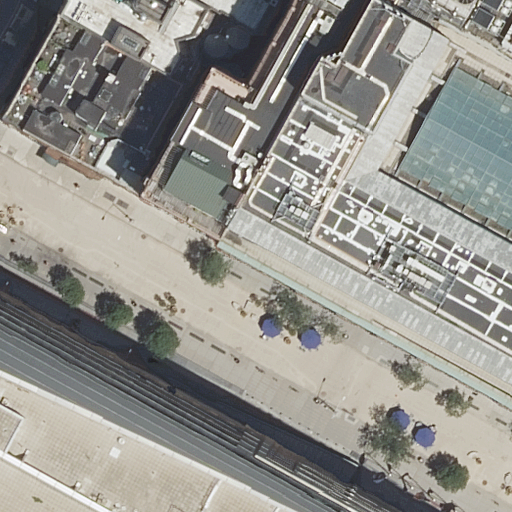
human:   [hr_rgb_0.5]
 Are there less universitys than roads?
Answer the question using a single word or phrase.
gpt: no

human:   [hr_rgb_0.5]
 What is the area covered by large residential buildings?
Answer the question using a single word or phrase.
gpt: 695m2

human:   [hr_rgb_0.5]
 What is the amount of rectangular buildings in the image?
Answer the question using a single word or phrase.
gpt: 4

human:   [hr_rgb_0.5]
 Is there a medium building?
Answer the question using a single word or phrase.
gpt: yes

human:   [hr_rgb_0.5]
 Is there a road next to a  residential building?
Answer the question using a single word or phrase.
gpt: yes

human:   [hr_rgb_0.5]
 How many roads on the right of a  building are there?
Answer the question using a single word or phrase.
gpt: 0

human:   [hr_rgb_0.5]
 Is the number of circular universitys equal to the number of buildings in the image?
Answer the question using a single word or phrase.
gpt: no

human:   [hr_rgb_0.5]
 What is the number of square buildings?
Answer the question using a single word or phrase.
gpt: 0

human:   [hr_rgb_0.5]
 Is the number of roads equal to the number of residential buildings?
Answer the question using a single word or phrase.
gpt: no

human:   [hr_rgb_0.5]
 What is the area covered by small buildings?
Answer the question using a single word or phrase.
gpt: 0m2

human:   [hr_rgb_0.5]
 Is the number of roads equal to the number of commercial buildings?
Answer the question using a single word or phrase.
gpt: no

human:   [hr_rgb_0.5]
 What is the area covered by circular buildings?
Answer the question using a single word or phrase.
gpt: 0m2

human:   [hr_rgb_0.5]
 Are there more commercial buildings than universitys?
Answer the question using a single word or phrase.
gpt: no

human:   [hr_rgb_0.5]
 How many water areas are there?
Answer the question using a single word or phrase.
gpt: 0

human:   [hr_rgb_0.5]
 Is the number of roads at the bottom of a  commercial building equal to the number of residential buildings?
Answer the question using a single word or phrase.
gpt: no

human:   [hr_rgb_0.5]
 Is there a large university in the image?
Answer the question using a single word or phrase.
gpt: no

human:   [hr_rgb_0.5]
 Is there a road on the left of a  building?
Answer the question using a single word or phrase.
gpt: yes

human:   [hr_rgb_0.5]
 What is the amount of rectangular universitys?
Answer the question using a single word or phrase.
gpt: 1

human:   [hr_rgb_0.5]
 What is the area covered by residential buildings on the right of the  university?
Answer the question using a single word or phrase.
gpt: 0m2

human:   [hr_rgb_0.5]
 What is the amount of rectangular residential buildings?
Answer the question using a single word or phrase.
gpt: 4

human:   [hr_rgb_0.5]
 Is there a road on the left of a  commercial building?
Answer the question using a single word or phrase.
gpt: no

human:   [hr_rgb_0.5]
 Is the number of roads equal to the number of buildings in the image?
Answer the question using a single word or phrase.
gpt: no

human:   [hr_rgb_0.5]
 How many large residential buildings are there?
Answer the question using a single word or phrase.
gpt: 1

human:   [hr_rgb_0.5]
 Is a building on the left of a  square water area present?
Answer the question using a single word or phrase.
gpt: no

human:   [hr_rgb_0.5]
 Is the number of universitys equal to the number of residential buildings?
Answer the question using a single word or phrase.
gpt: no

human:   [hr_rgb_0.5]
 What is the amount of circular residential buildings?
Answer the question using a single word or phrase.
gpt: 0

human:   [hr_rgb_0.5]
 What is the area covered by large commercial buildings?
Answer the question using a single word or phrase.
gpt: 0m2

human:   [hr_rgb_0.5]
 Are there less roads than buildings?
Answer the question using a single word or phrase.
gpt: yes

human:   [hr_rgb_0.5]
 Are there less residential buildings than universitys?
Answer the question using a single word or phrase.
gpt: no

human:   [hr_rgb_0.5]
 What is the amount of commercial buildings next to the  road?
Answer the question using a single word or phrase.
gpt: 0

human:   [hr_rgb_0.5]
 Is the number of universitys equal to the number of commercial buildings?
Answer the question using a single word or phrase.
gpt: no

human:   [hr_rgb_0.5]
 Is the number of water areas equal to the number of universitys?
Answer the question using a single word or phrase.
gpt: no

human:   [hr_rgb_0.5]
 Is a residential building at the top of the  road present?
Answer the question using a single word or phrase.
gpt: yes

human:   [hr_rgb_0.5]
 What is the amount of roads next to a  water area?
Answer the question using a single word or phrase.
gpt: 0

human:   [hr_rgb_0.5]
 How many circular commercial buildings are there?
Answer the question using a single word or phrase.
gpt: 0

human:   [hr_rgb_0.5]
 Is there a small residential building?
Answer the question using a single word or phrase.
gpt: yes